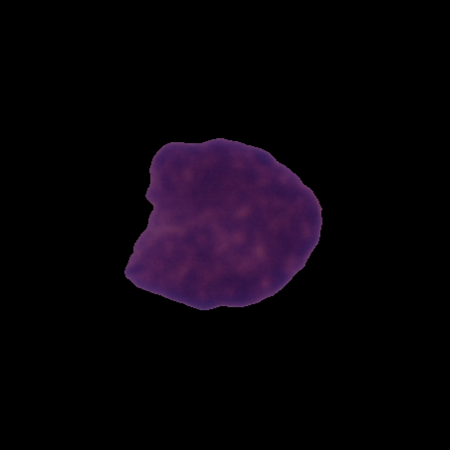
Label: healthy